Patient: sex F, age 72
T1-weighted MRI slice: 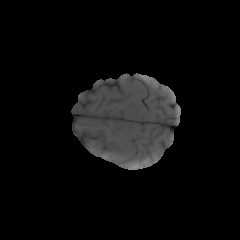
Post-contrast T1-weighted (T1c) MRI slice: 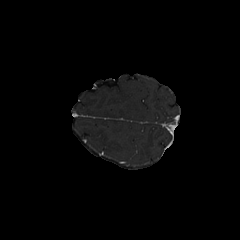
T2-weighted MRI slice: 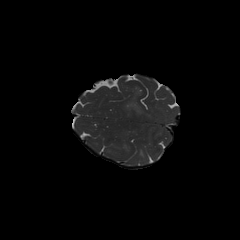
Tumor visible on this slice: yes
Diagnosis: Glioblastoma, IDH-wildtype
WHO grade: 4